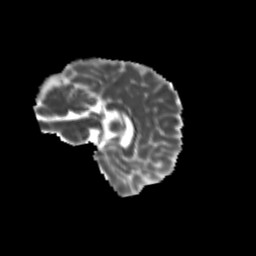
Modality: MD
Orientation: sagittal
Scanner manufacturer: siemens
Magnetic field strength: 3 T
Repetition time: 9.2 s
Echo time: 0.084 s